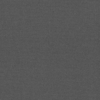
Label: dusty